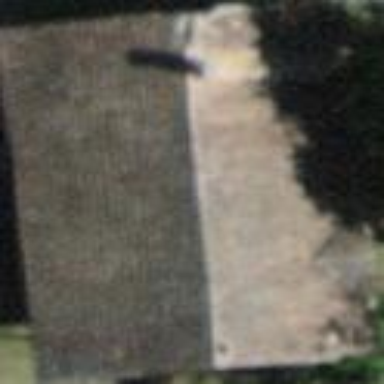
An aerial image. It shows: Barn.